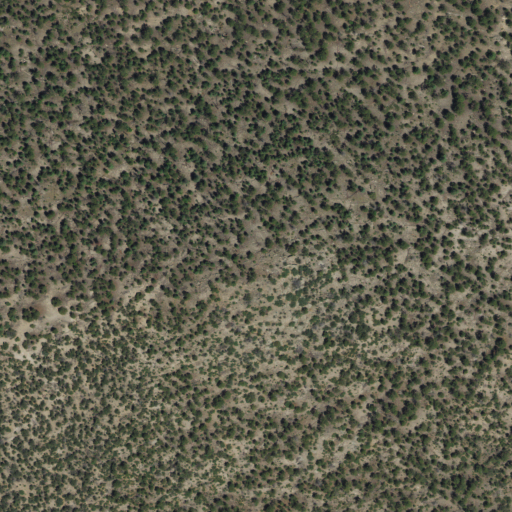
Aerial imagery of mountain in New Mexico named Alexander Peak containing evergreen forest and shrub